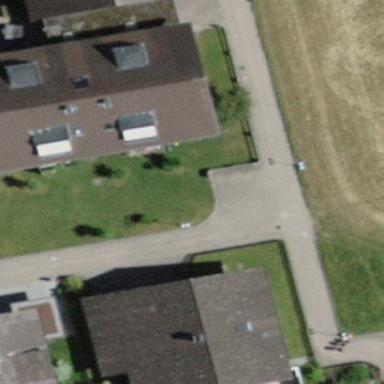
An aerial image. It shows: Residential building.